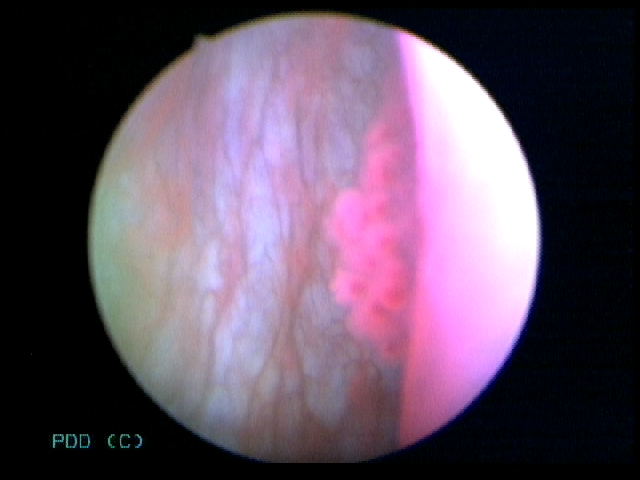
Modality: BLC
Class: Malignant
Subclass: LowGradePapillary
Lesion: L1
Stage: Ta
Morphology: Papillary
Bladder cancer association: Yes